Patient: sex F, age 35
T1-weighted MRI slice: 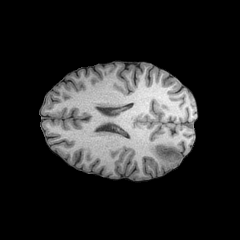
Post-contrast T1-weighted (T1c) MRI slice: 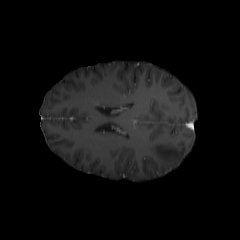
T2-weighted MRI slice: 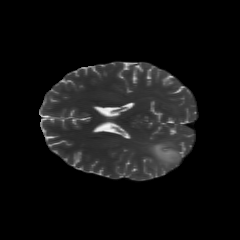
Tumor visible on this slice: yes
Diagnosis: Astrocytoma, IDH-mutant
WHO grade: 2